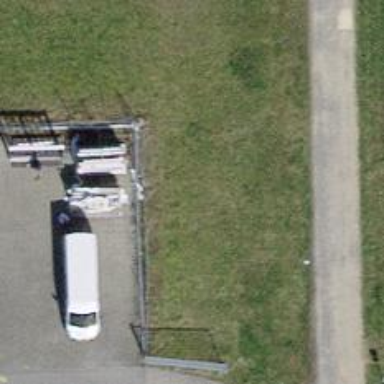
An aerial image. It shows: Fence is in the image.